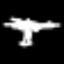
Label: palm tree